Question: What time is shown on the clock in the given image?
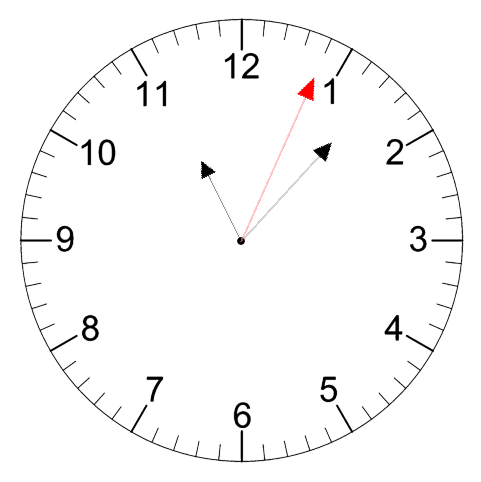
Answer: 11:07:04